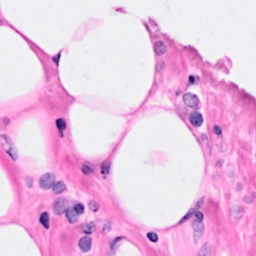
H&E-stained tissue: Breast